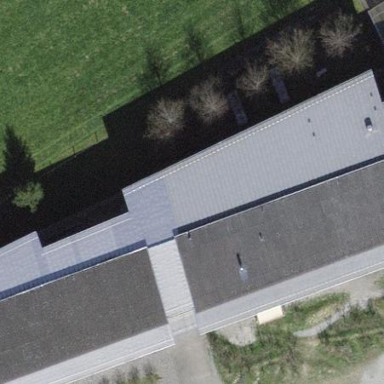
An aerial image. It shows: School building.